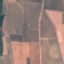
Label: PermanentCrop